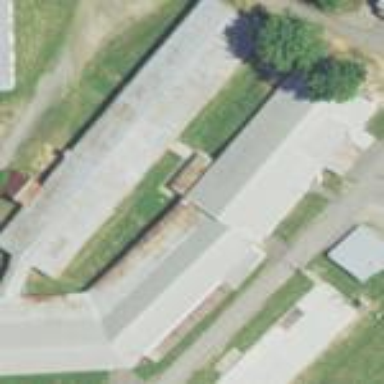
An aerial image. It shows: Stable.